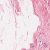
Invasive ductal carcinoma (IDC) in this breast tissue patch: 0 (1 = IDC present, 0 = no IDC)